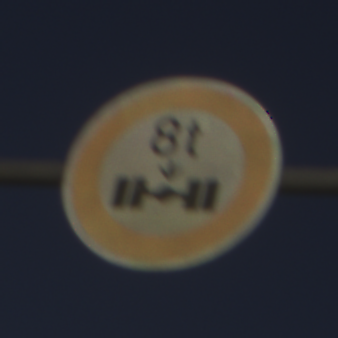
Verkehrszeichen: TatsaechlicheAchslast
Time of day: SunriseSunset
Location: Outdoor (Nature)
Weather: Clear
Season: NotSpecified
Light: Natural